Question: Given a description of the three-view drawing of a solid figure, find the maximum number of small cubes that the solid figure can be composed of when the three-view constraints are met.
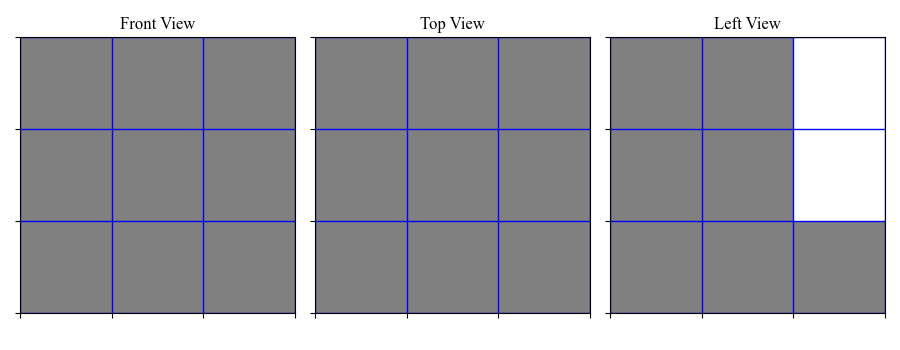
Answer: 21